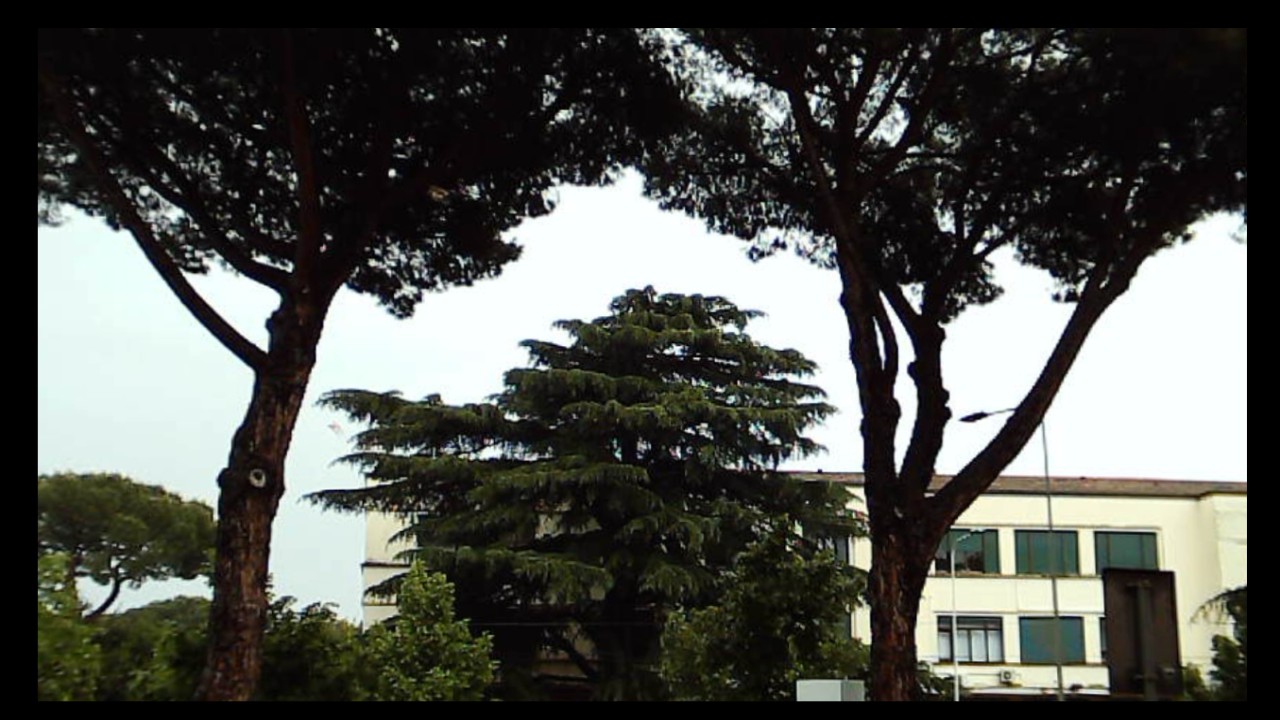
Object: DarwinFPV cineape20